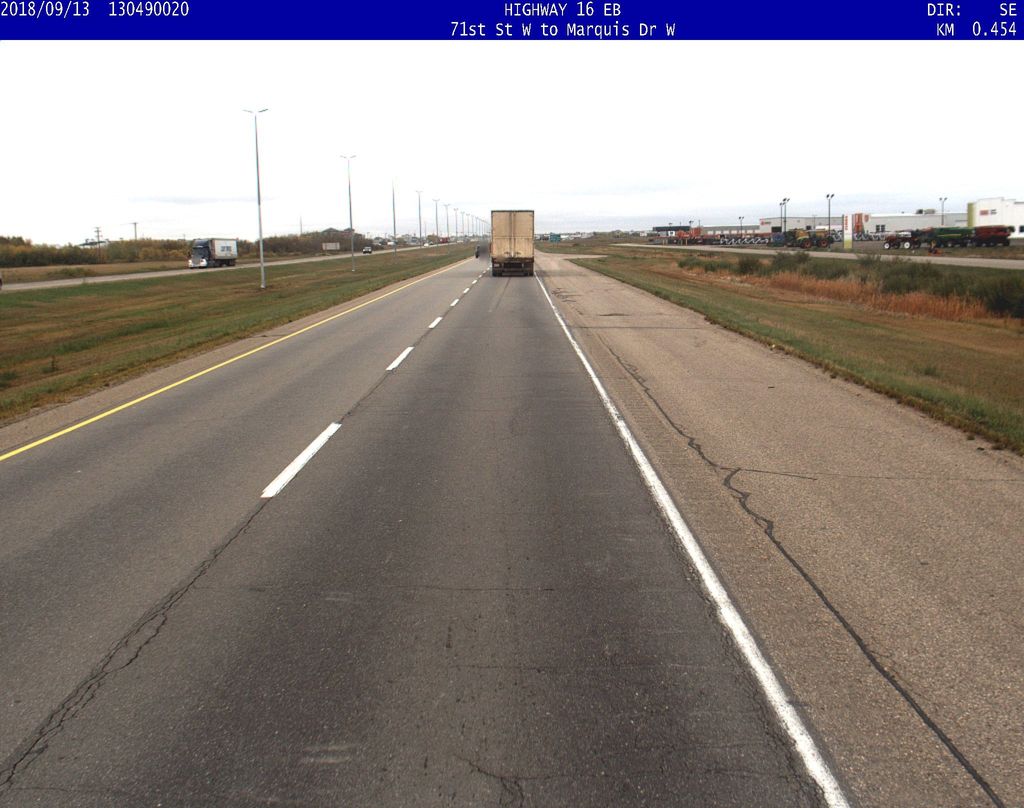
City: saskatoon